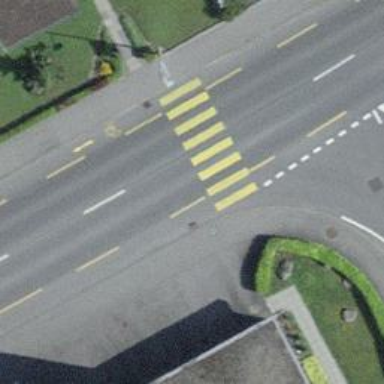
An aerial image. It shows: Uncontrolled zebra crossing.